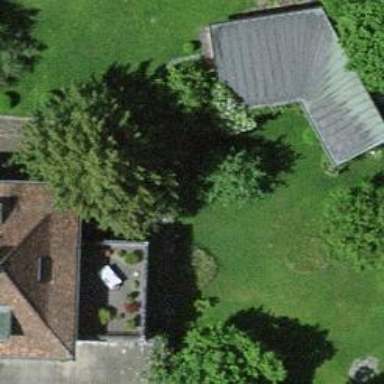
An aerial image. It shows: Shed.